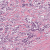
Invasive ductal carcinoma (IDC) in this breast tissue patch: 1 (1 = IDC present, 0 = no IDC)